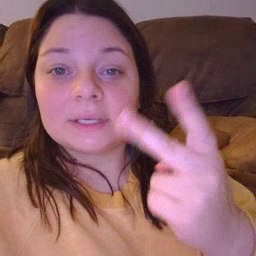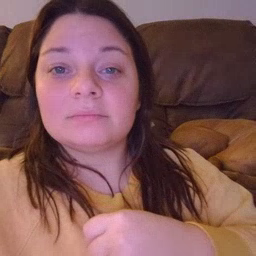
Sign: see